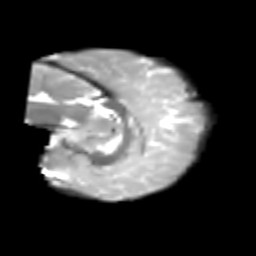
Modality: T2w
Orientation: sagittal
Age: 5
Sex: male
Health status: healthy